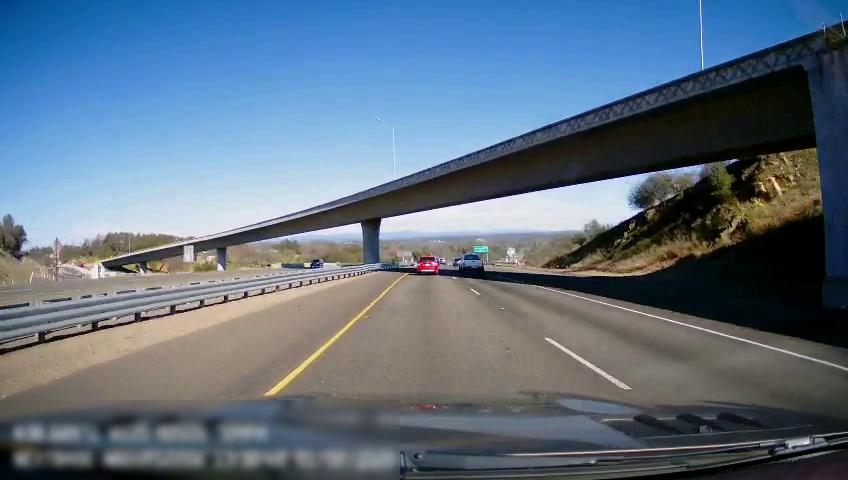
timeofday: Day
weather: Sunny
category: Drivable Space
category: Drivable Space
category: Vehicles | SUV
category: Vehicles | Car
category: Vehicles | Truck
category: Lanes | Current Lane
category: Lanes | Current Lane
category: Lanes | Alternate Lane
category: Traffic | Signs